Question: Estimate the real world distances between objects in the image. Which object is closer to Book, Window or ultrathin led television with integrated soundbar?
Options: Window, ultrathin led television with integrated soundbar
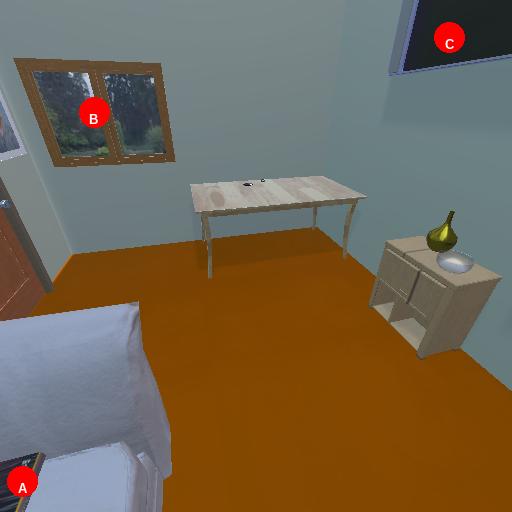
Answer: Window